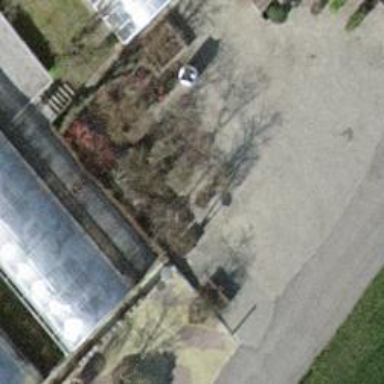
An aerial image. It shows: Garden center.